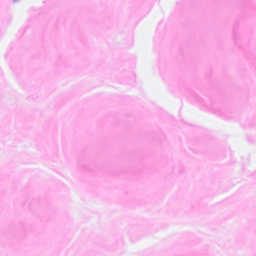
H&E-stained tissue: Breast